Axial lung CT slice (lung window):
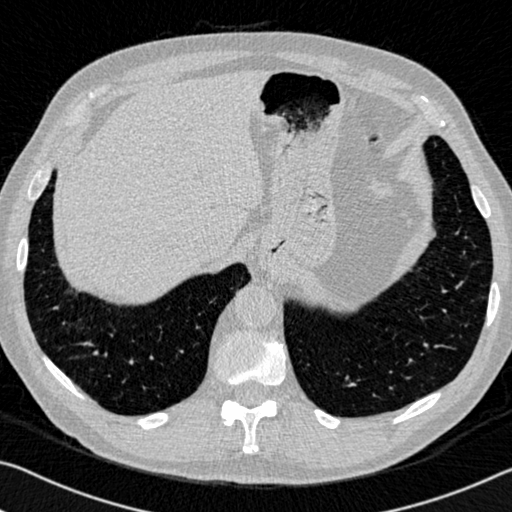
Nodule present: no